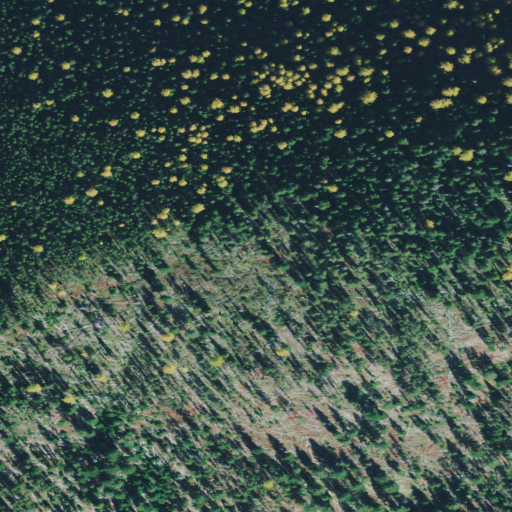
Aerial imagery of mountain in Montana named Petes Point containing only evergreen forest